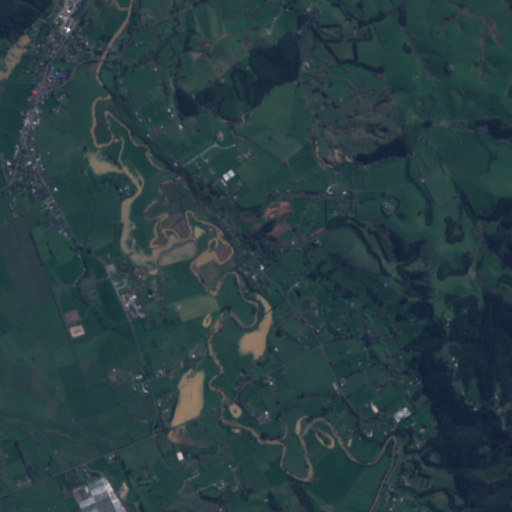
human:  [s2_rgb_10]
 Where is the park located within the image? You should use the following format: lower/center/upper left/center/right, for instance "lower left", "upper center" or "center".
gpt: The park is located in the upper left of the image.
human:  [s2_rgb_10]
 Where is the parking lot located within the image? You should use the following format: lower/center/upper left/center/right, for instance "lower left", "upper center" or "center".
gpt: The parking lot is located in the upper left of the image.
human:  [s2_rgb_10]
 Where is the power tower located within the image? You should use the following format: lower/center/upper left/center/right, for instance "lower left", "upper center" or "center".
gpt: The power tower is located in the lower left of the image.
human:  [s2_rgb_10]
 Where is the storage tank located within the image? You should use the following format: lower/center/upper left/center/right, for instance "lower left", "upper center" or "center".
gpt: The storage tank is located in the upper center of the image.
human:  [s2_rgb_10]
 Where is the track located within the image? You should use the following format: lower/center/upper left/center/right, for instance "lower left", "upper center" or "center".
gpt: The track is located in the lower right of the image.
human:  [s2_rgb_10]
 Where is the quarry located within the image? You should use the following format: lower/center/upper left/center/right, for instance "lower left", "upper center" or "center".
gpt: There is no quarry in the image.